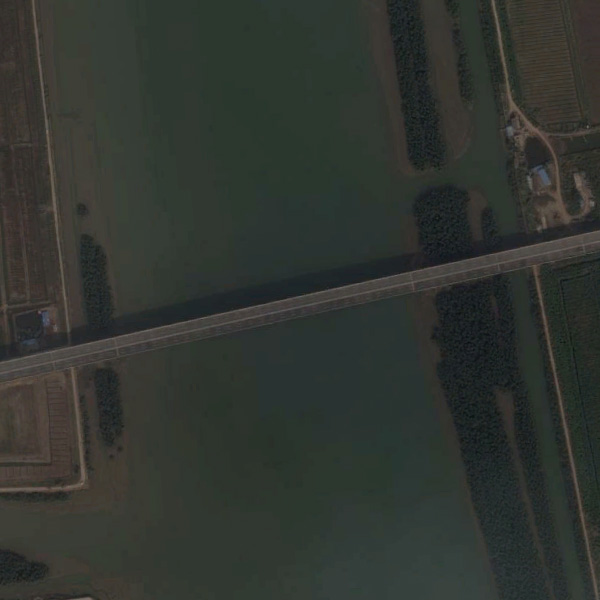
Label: Bridge